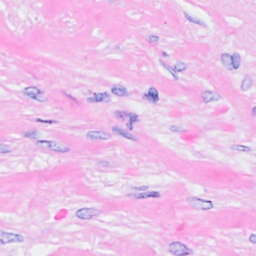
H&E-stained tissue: Breast